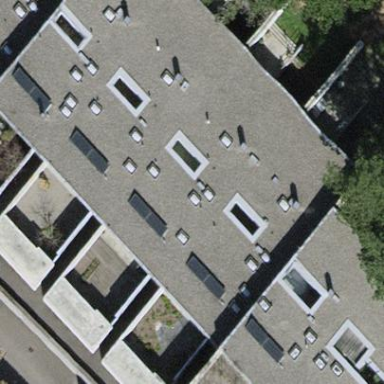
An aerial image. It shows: Terrace building.